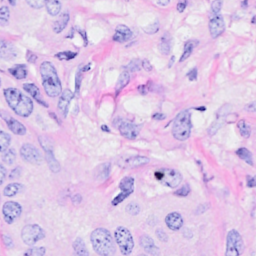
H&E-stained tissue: Breast